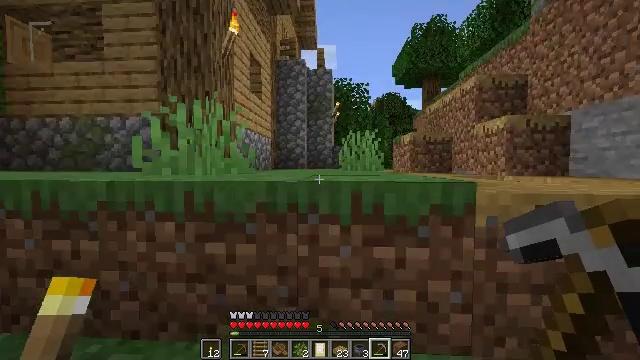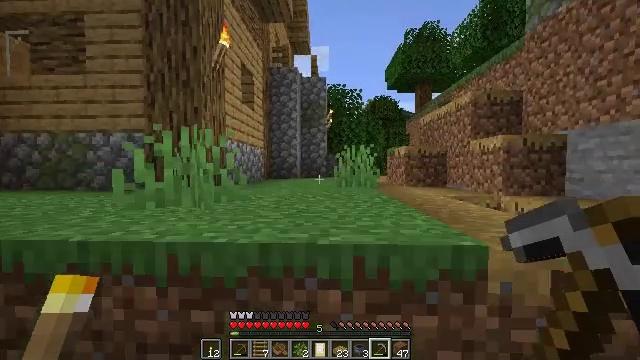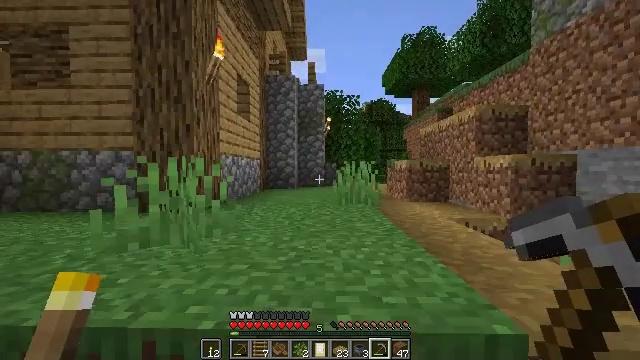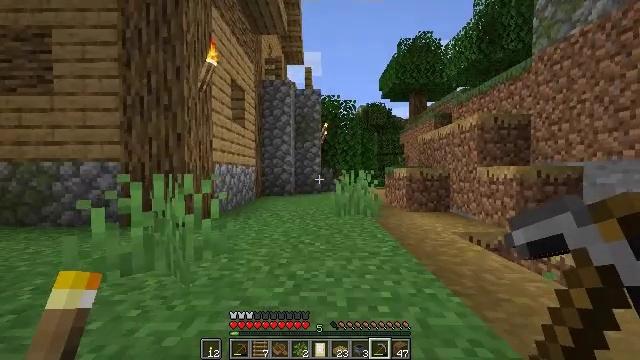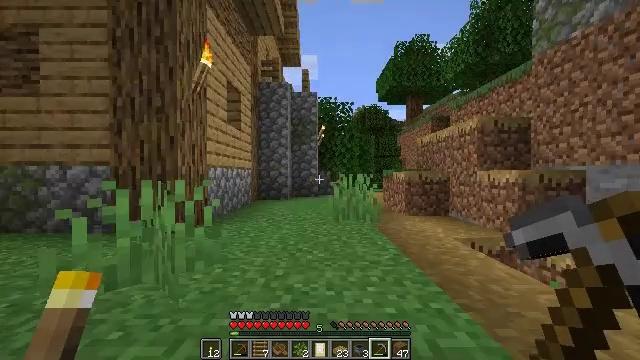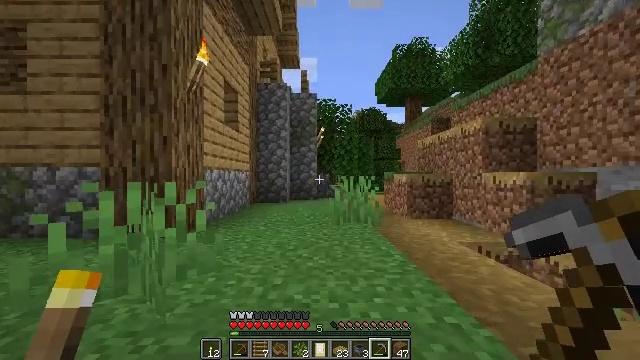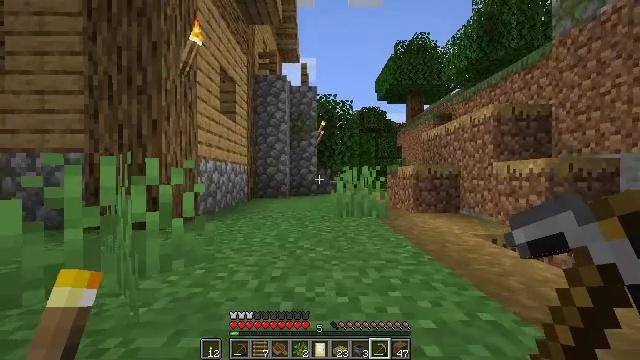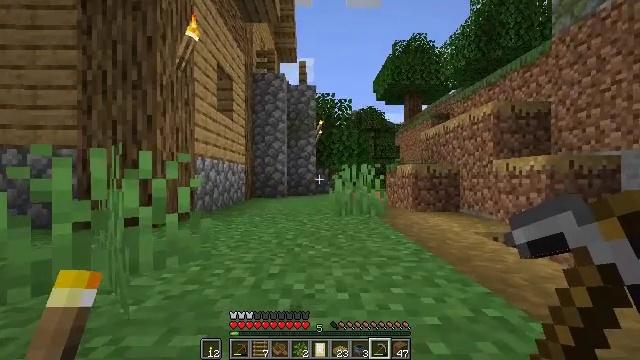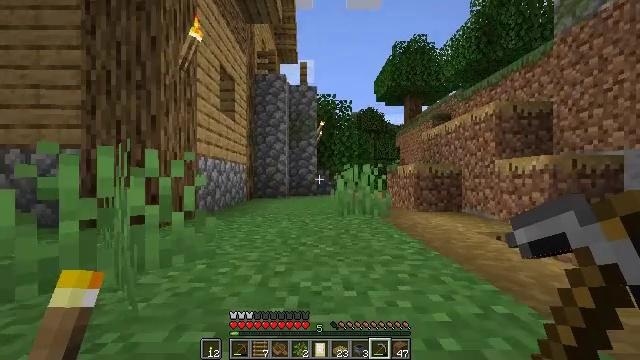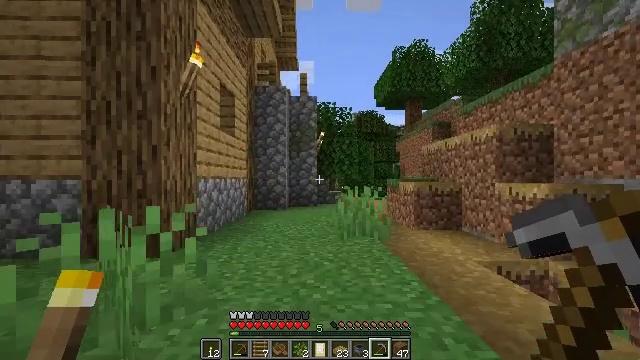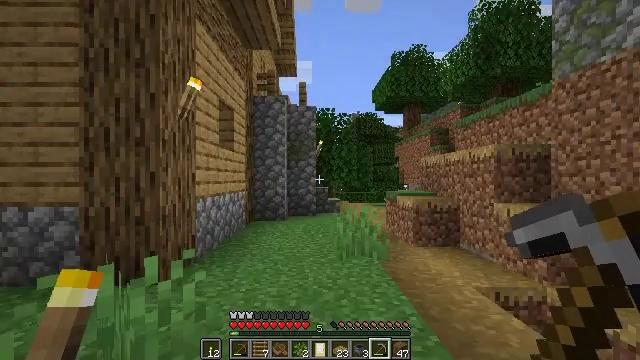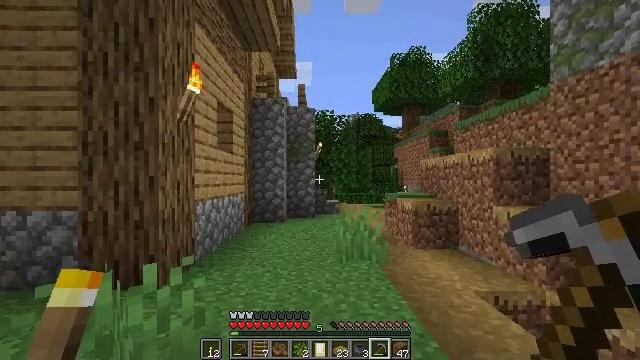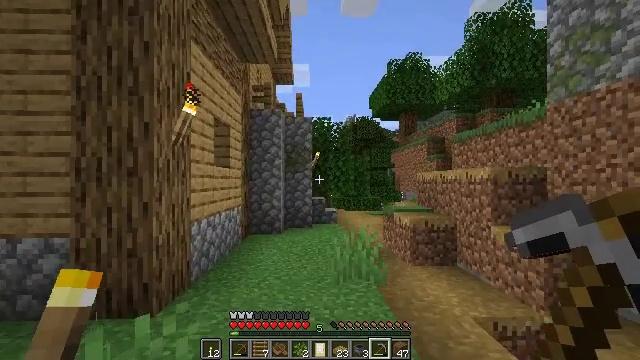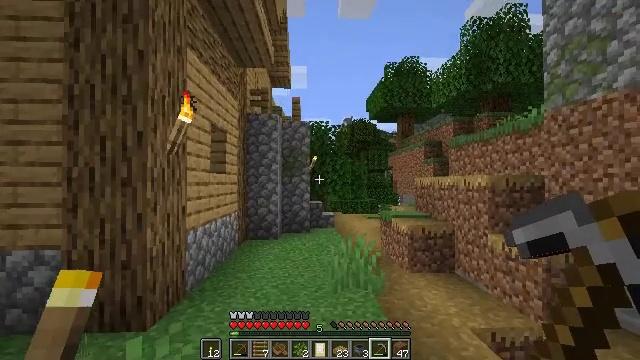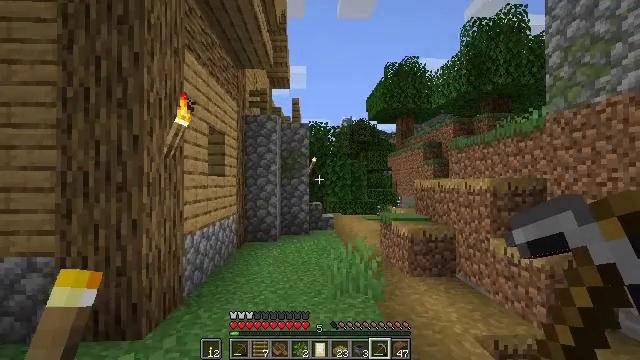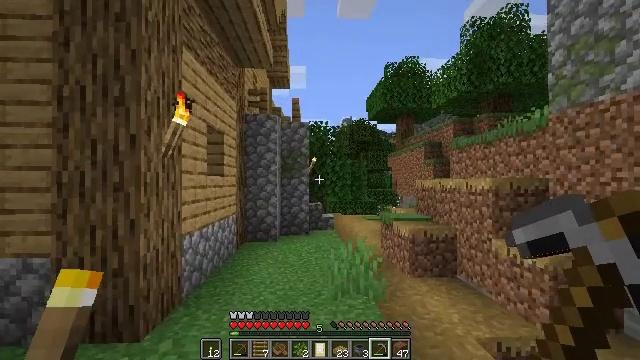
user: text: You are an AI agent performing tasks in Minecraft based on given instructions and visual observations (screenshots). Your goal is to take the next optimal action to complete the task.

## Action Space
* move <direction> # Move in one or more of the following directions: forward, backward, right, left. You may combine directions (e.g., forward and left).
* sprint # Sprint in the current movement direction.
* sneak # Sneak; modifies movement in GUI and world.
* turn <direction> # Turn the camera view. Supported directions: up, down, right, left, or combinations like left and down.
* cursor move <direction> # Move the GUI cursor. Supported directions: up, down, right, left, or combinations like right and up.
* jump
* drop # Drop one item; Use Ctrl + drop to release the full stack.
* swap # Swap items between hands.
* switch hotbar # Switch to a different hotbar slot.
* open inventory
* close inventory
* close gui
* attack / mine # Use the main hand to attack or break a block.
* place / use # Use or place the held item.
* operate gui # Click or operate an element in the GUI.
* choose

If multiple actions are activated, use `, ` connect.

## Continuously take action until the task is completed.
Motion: motion action
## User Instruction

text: Mine the cauldron block.
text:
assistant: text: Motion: move forward, turn right, jump
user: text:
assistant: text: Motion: move forward, jump
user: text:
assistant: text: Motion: move forward, jump
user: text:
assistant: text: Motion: move forward, jump
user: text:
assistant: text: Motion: move forward, jump
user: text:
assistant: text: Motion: move forward, jump
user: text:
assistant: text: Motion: move forward, jump
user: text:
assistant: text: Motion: move forward, jump
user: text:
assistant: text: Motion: move forward, jump
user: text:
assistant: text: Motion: move forward, jump
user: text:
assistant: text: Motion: move forward, jump
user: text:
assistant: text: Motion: move forward, jump
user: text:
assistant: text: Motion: move forward, jump
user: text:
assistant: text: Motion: move forward, jump
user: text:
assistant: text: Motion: move forward, jump
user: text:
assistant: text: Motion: move forward, jump
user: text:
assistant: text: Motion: move forward, jump
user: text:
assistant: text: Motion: move forward, jump
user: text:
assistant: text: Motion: move forward, jump
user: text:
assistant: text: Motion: move forward, jump
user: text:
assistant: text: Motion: move forward, turn down, jump
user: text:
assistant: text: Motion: move forward, turn down
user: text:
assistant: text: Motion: move forward
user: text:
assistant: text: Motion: move forward, turn down
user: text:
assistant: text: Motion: move forward
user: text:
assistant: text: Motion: move forward, turn right and down
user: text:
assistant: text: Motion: move forward, turn right and down
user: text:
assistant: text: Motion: move forward, turn right
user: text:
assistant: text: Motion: move forward, turn right and up
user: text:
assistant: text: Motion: move forward